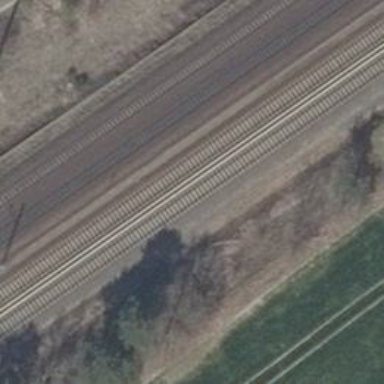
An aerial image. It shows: Solitary milestone along the railway.